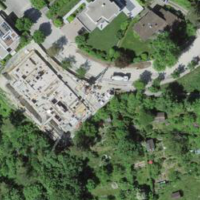
EUNIS habitat code: 53
Species observed at this site:
Corylus avellana
Symphoricarpos albus